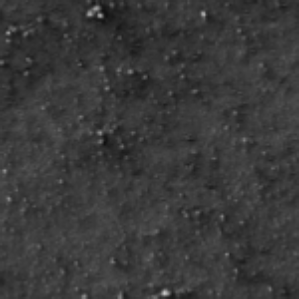
Label: frost